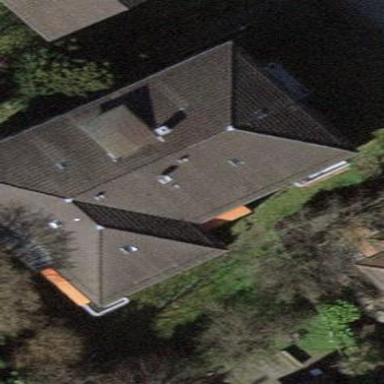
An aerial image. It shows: Building with hipped roof.